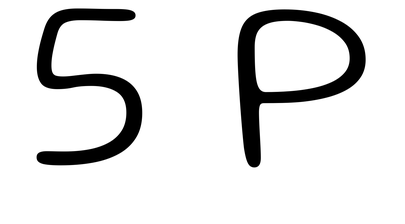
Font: Gluten_ExtraLight